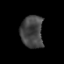
Tissue: prostate
Cell type: T cells
Senescence score: 0.7071
Nuclear area (px): 705
Mean DAPI intensity: 68.221